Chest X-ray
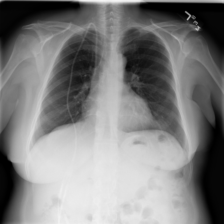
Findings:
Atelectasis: negative
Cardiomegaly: negative
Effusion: negative
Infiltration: negative
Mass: negative
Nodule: negative
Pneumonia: negative
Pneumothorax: negative
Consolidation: negative
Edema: negative
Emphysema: negative
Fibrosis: negative
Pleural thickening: negative
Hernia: negative